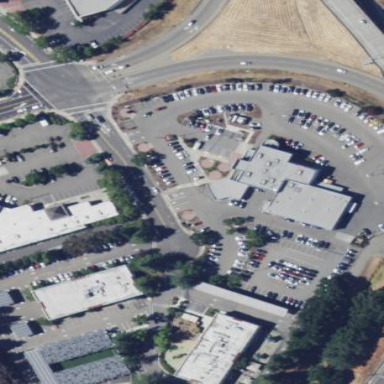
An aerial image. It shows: Commercial area.